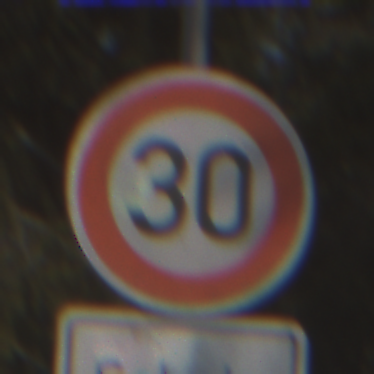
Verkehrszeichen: Geschwindigkeit30
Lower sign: HinweisDurchVerbaleAngabe8
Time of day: Midday
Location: Outdoor (Nature)
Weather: PartlyCloudy
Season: NotSpecified
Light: Natural